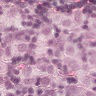
Metastatic tissue present: yes